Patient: sex M, age 45
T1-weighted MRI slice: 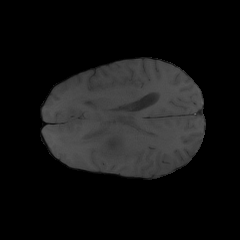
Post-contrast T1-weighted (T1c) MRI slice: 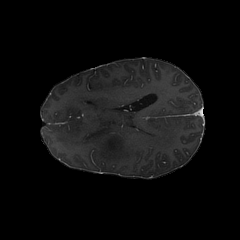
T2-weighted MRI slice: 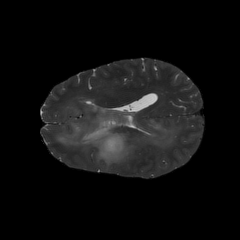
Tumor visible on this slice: yes
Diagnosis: Astrocytoma, IDH-mutant
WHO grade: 3